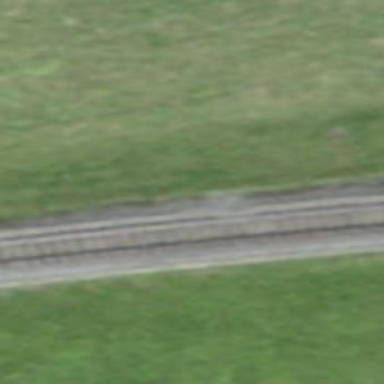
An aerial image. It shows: Single railway track with electrification through contact line.